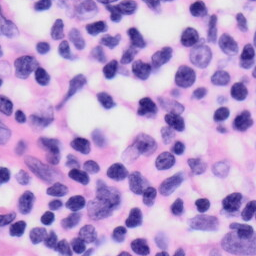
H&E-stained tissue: Skin